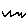
Label: zigzag